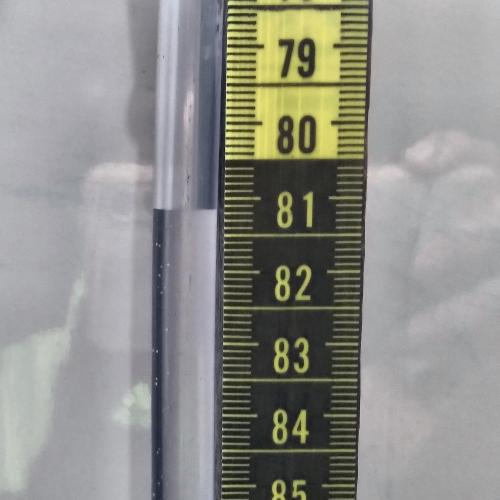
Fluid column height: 81.1 cm